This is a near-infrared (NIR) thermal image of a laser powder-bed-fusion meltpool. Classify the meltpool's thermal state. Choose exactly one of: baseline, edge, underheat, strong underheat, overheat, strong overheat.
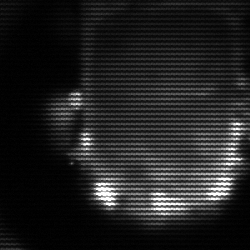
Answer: baseline